Question: I have created a custom error file using the 'Error Code Editor', I want to disable the warning dialog that appears when my error codes are detected. How can I do this?
'''
<?xml version="1.0" encoding="ISO-8859-1"?>
<nidocument>
<nicomment>
</nicomment>
<nierror code="5000">
SUCCESS
</nierror>
<nierror code="5012">
INVALID HANDLE
</nierror>
</nidocument>
'''
I want to stop this from appearing ->

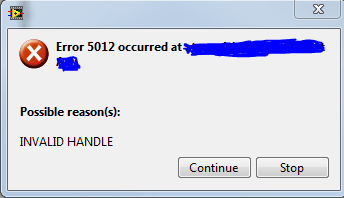
Answer: You should connect error handlers (Simple Error Handler.vi or just an error indicator) to the VI that's generating those errors. Danging error terminals will by default always pop up an error.
You can turn off this type of error handling in the preferences, but it is not recommended. The standard is to wire up all the error terminals and ultimately handle any errors at the top level.